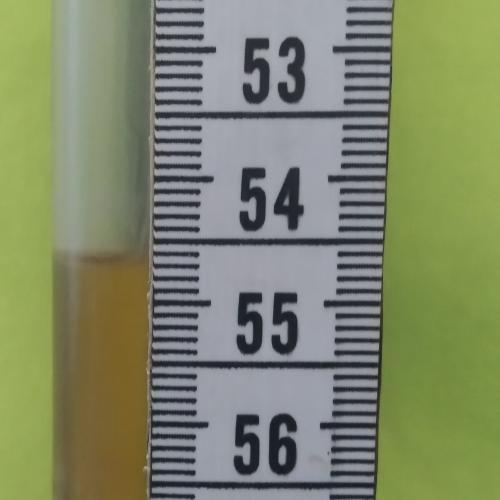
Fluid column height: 54.6 cm